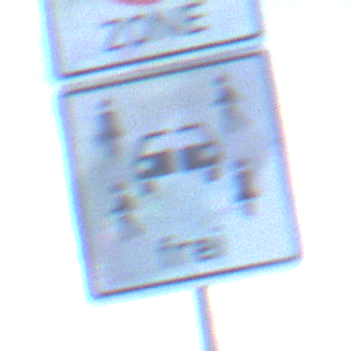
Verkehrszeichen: CarsharingfahrzeugeFrei
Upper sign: BeginnEingeschraenktesHalteverbotZone
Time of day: SunriseSunset
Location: Outdoor (Suburban)
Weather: PartlyCloudy
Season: NotSpecified
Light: Natural